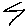
Label: zigzag